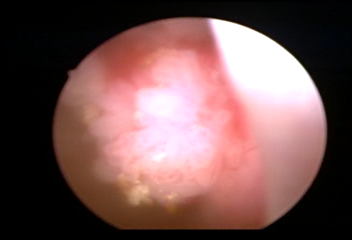
Modality: WLC
Class: Malignant
Subclass: LowGradePapillary
Lesion: L1
Stage: Ta
Morphology: Papillary
Bladder cancer association: Yes
Annotated structures: Tumor